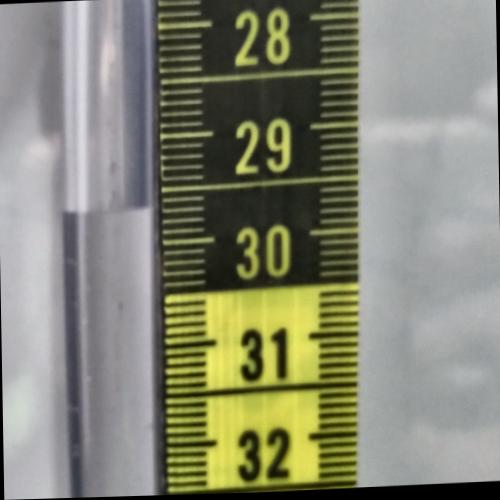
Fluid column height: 29.7 cm